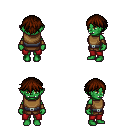
a pixel art fantasy rpg character, female body template, orc, green skin, leather chest armor, red pants, brown short bangs hairstyle, leather bracers, four views (front, back, left, right), 2x2 character sprite sheet, small pixel art, hard edges, no anti-aliasing